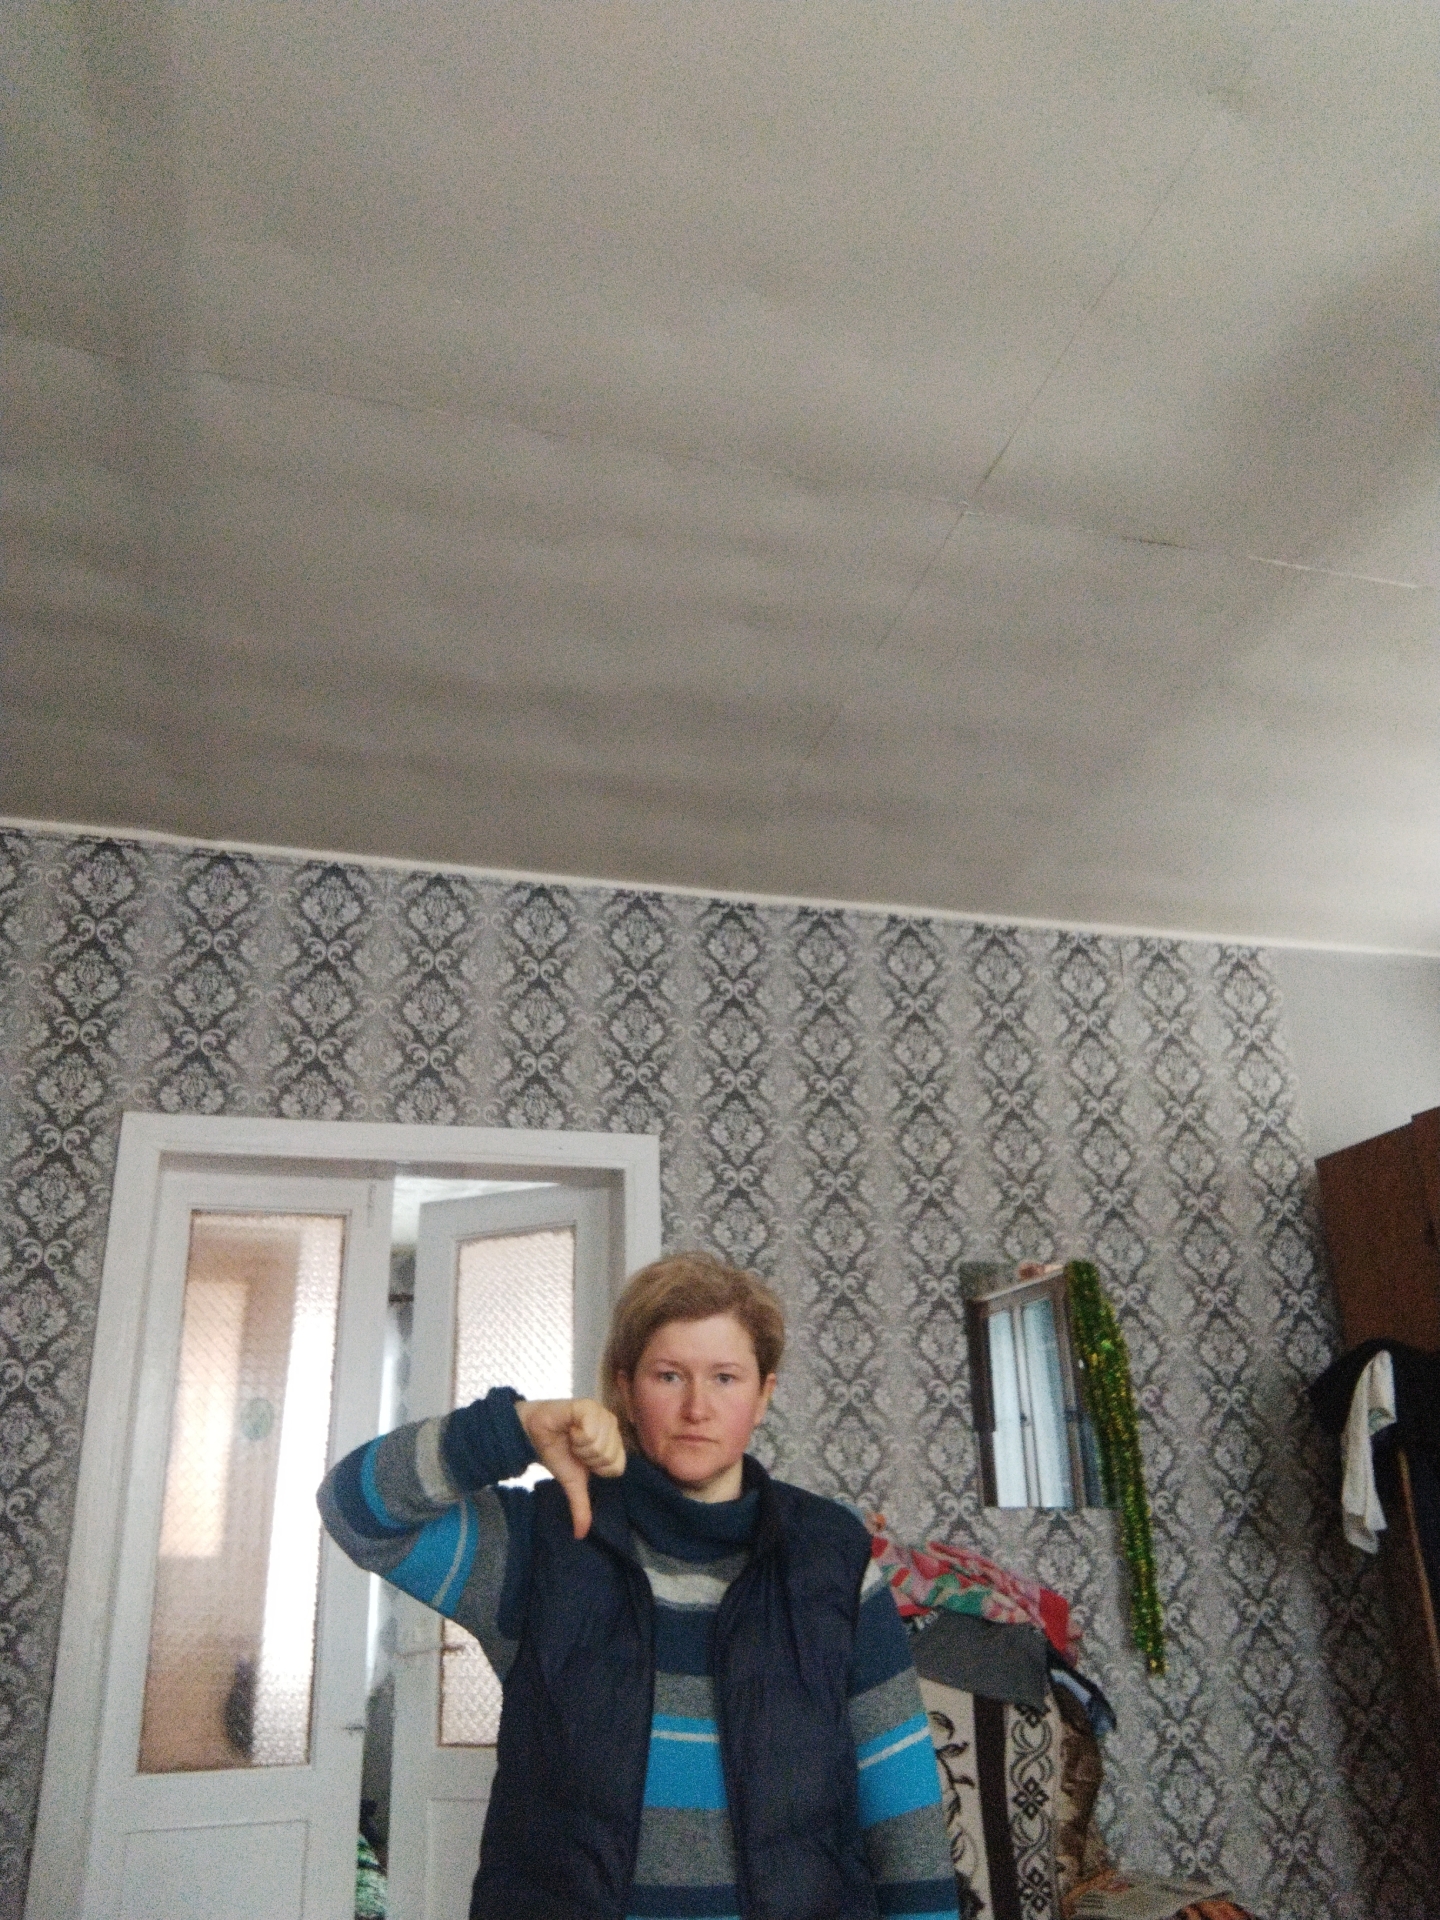
Label: noise